Interaction volume radius: 10 \u00c5
Interaction volume height: 10 \u00c5
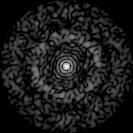
Disorder parameter: 0.8713